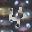
Label: 4